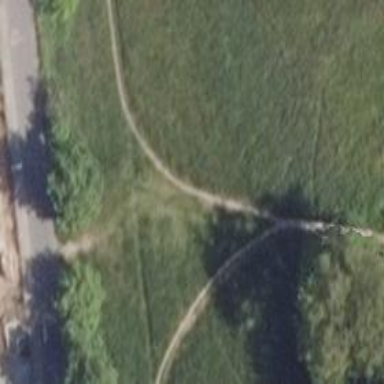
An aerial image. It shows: Grassy path.